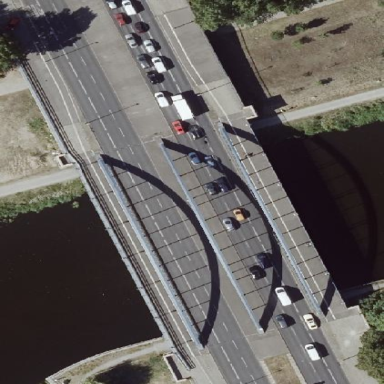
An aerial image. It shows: Arch bridge that is man-made.